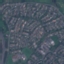
Land use / land cover class: Residential